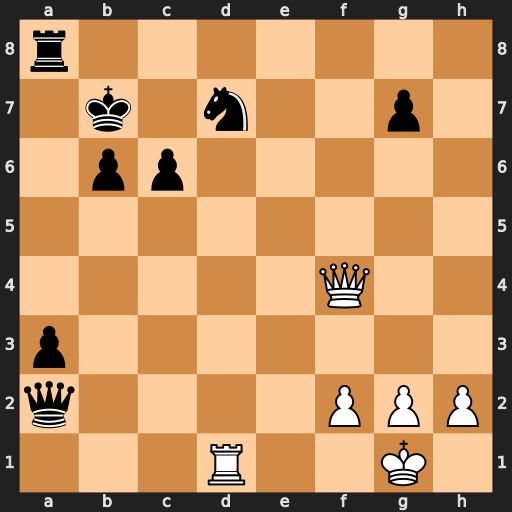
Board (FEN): r7/1k1n2p1/1pp5/8/5Q2/p7/q4PPP/3R2K1
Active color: w
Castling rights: -
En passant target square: -
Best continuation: Rxd7+ Ka6 Qa4#